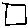
Label: square